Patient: sex M, age 48
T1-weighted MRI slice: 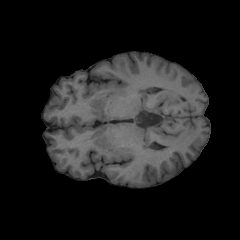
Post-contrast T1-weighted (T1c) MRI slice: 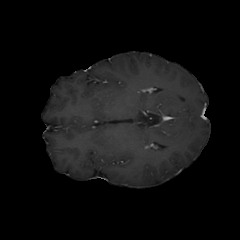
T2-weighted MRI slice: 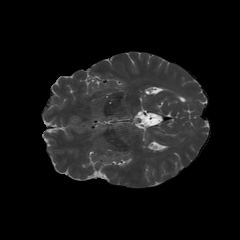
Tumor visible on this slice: no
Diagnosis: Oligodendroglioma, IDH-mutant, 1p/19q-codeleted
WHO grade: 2